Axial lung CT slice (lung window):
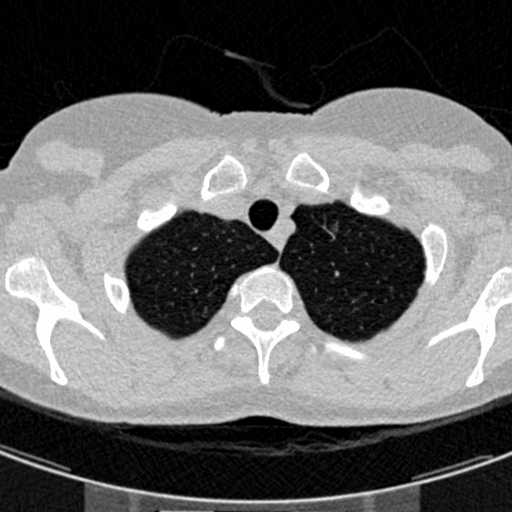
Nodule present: yes
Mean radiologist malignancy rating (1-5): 3